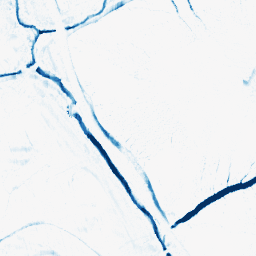
Category: morphological
Decomposition family: morphological_ellipse
Decomposition parameters: operation: closing
width: 10
height: 5
Upsampling method: edge_directed
Upsampling parameters: scale: 4
Upsampling scale: 4